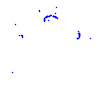
Particle: kaon